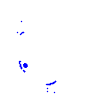
Particle: proton